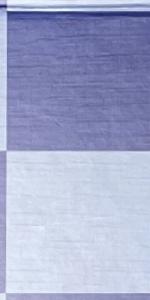
Label: Empty